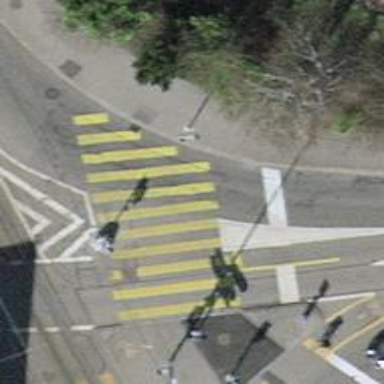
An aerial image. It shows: Crossing with zebra markings controlled by traffic signals.